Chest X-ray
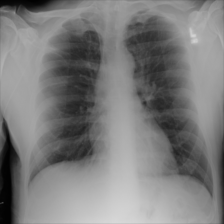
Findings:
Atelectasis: negative
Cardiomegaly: negative
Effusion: negative
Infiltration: negative
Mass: negative
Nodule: negative
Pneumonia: negative
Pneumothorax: negative
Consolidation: negative
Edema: negative
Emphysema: negative
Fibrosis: negative
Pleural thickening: negative
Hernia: negative